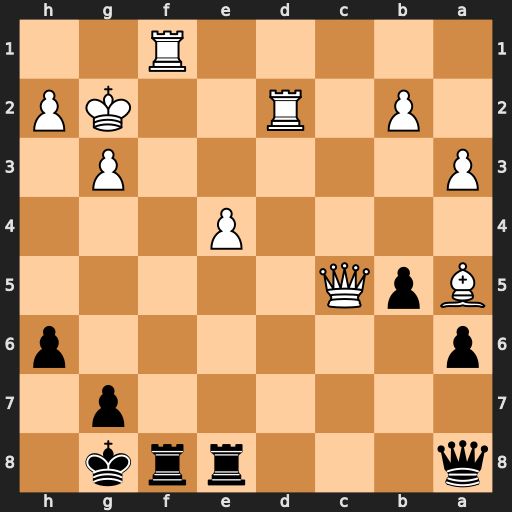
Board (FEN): q3rrk1/6p1/p6p/BpQ5/4P3/P5P1/1P1R2KP/5R2
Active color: b
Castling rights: -
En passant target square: -
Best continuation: Qxe4+ Kg1 Rxf1+